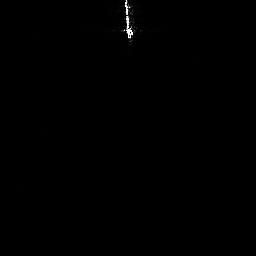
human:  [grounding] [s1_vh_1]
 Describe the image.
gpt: In the satellite image, there is  <ref>1 medium ship </ref> <box>[[46, 0, 51, 15, 0]]</box> located at top.